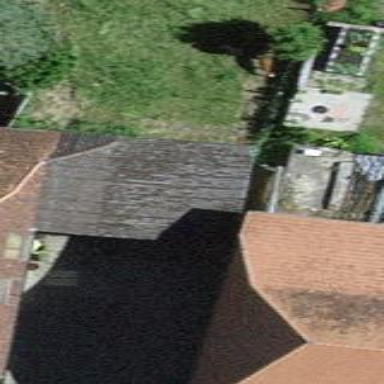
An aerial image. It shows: Garage.